Question: I have used ACF. I have added the 'taxonomy' select dropdown field to the post edit page. From the dropdown I select which category this post should be featured in, but my code is displaying the same post as featured across all categories.
Below is the code in the category.php file. I need it to display the most recent post which has been given a 'Feature In Category', and to therefore be featured in the category I have defined.

My current loop in category.php
'''
<?php
$category = get_field('feature_in_category');
// args
$args = array(
'numberposts' => -1,
'posts_per_page' => 1,
'category__in' => $category,
'orderby'=> 'modified'
);
// get results
$the_query = new WP_Query( $args );
// The Loop
?>
<?php if( $the_query->have_posts() ): ?>
<?php while ( $the_query->have_posts() ) : $the_query->the_post(); ?>
<div class="small-6 columns">
<div class="img-box-shadow">
<a href="<?php the_permalink(); ?>">
<?php echo the_post_thumbnail(); ?>
</a>
</div>
</div>
<div class="small-6 columns">
<h3><a href="<?php the_permalink(); ?>"><?php echo the_title(); ?></a></h3>
<p><?php echo the_excerpt(); ?></p>
</div>
<?php endwhile; ?>
<?php else : echo '<p style="color:#fff;">no posts</p>'; ?>
<?php endif; ?>
<?php wp_reset_query(); // Restore global post data stomped by the_post(). ?>
'''
Pastebin: <URL>
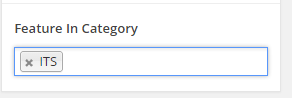
Answer: I'm not very familiar with ACF and haven't yet used it. I had a look at some documentation etc, and this is what I've found:
## ACF TAXONOMY FIELD
The ACF taxonomy field will return 'NULL' in your application as the ID being passed to 'get_field' is a category ID, which is a non valid post ID. Yes, you can pass a category ID to 'get_field', but then there must be a custom field assigned to that particular category in order to return the value of that custom field.
Look at the <URL>
'''
$field = get_field($field_name, $post_id, $format_value);
'''
> *: Specific post ID where your value was entered. Defaults to current post ID (not required). This can also be options / taxonomies / users / etc
## ACCESS STORED DATA BY ACF
As I stated before, I'm not familiar with ACF but it seems that ACF field data is stored in the same way as data is stored by the default custom fields. So you will have a matching pair of 'key=>value' sets. This data can be accessed and retrieved by a <URL>
## THE IDEA
The ACF Taxonomy dropdown saves a selected value which translated into a category. Again, I'm not sure whether it saves the name, slug or ID, but from what I can pick up, it saves the category ID, so I will make my assumptions on that
So, the first thing to do here is, get the currently viewed category's ID. This can can be retrieved by <URL>
Now that you have the current category ID, you will need to match that to a value for the specific 'meta_key=feature_in_category' and return the posts that has this specififc 'key=>value' pair attached to it
## THE CODE
Your code should look something like this with the assumption ACF data is stored in the same way as data is stored from a custom field ('[]''array()')
'''
$cat_id = get_queried_object_id(); // Assumption that category ID is saved by ACF
$args = [
'posts_per_page' => 1,
'orderby' => 'modified',
'meta_key' => 'feature_in_category',
'meta_value_num' => $cat_id, // Assumption that category ID is saved by ACF
];
$q = new WP_Query( $args );
if( $q->have_posts() ) {
while( $q->have_posts() ) {
$q->the_post();
// YOUR TEMPLATE TAGS AND MARKUP
}
wp_reset_postdata();
}
'''
If the category ID is not saved by the ACF field, and it saves the name or slug, you can change the code as follows
'''
$category = get_queried_object()->name; // For category name
'''
or
'''
$category = get_queried_object()->slug; // For category slug
'''
Then in your query arguments, change
'''
'meta_value_num' => $cat_id, // Assumption that category ID is saved by ACF
'''
to
'''
'meta_value' => $category,
'''
In addition and posted as a comment, the query aruments as used by the OP, working.
'''
$cat_id = get_queried_object_id();
$args = [
'posts_per_page' => 1,
'orderby' => 'modified',
'meta_query' => [
[
'key' => 'feature_in_category',
'value' => $cat_id,
'compare' => 'IN'
]
]
];
'''